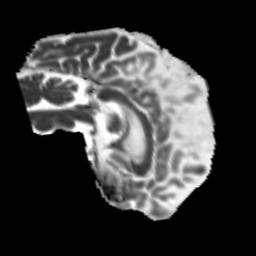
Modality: MD
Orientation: sagittal
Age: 56
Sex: male
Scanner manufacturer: siemens
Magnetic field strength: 3 T
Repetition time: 5.25 s
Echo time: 0.08 s